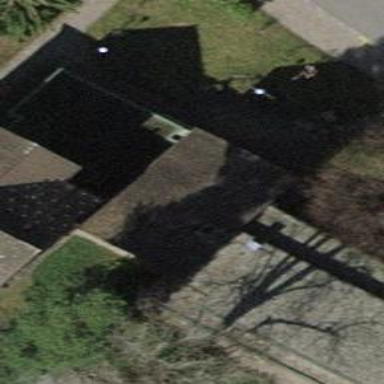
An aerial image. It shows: Gabled building.